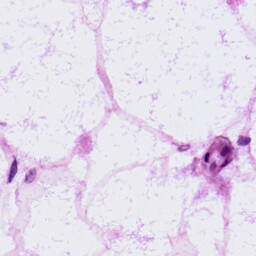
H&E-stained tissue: LymphNode